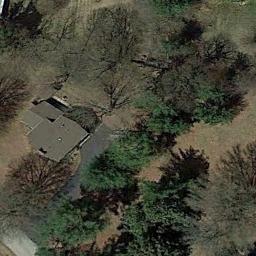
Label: sparse_residential